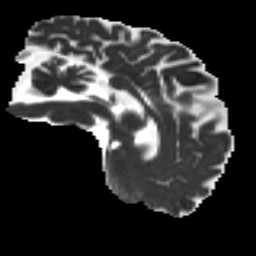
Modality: MD
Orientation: sagittal
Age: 67
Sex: male
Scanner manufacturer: ge
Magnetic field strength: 3 T
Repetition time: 7.8 s
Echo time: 0.0609 s